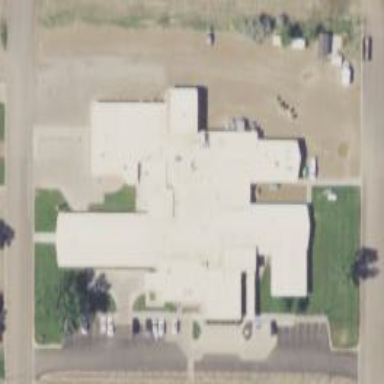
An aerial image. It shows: Hospital providing healthcare services.